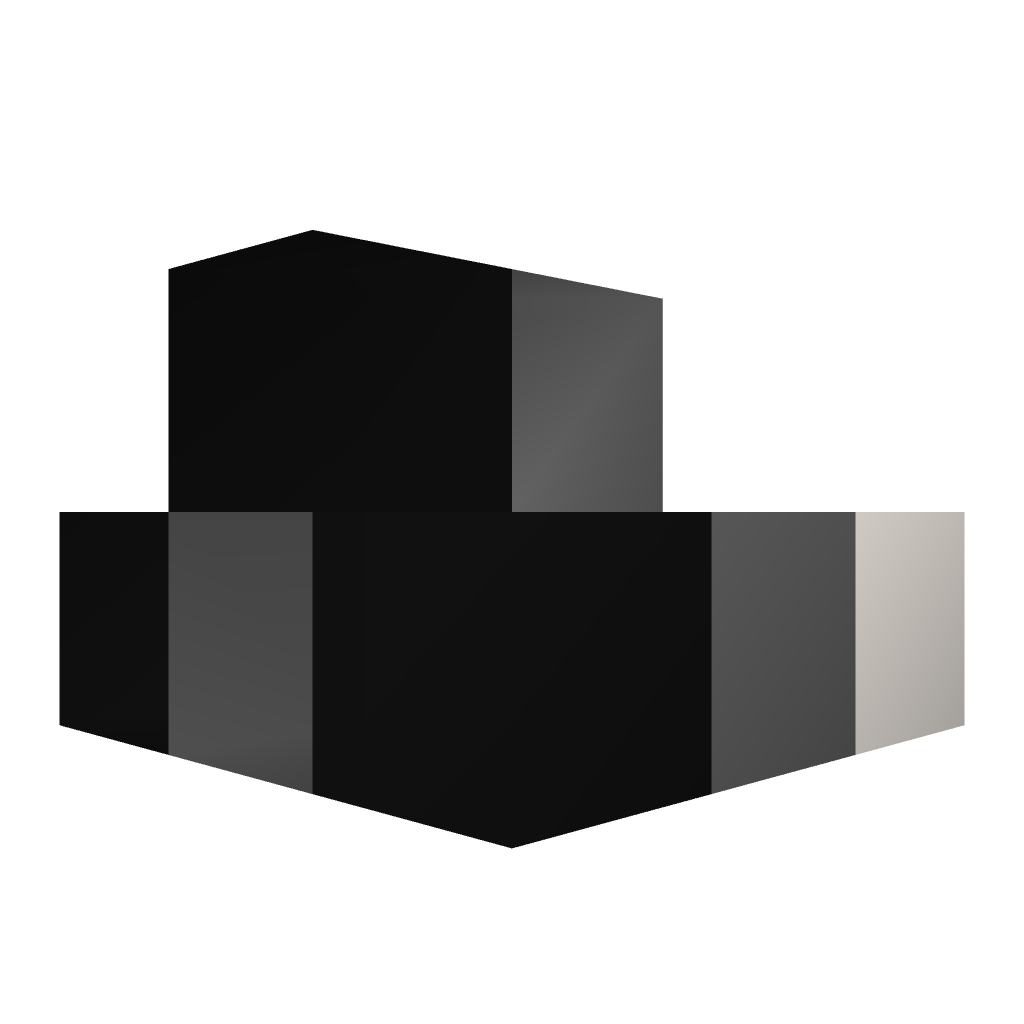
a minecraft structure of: Mini TNT cannon